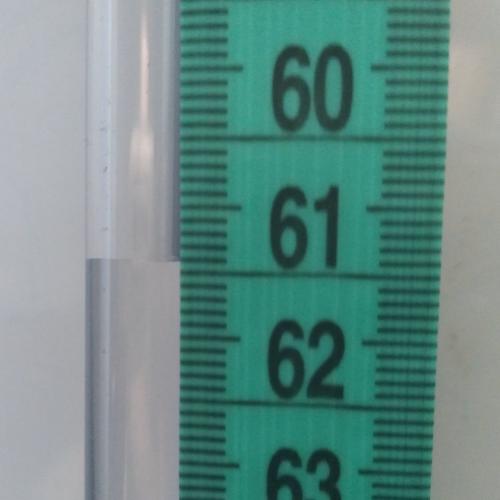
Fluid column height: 61.4 cm